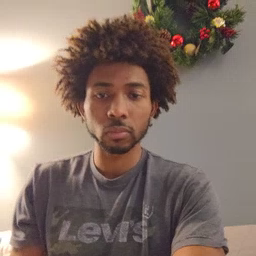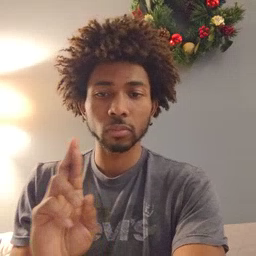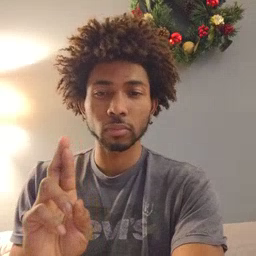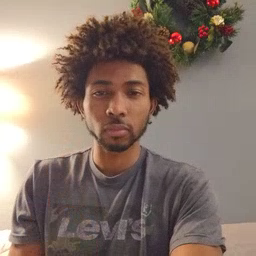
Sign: refrigerator